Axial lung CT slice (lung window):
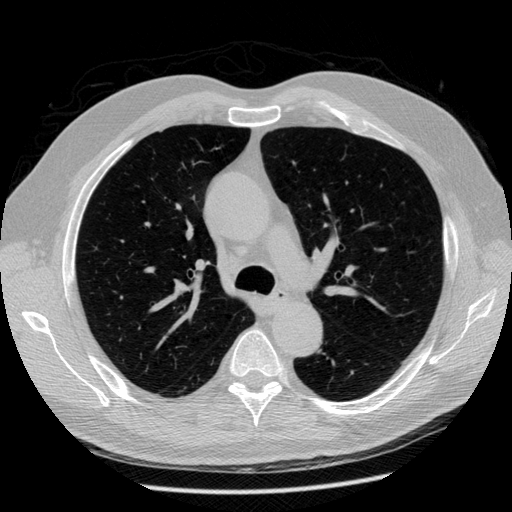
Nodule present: no